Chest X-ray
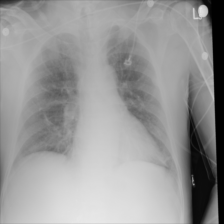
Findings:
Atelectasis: negative
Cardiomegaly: negative
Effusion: negative
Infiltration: negative
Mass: negative
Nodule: negative
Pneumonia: negative
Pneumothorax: negative
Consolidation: negative
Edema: negative
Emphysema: negative
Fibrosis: negative
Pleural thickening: negative
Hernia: negative